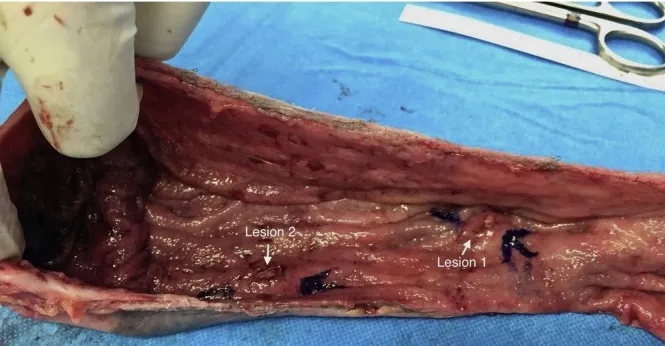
Extracted stomach and lesions.
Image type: medical_photograph (other_medical_photograph)